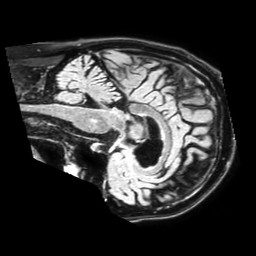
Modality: FLAIR
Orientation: sagittal
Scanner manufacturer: philips
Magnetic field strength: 1.5 T
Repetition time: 4.8 s
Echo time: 0.3137 s